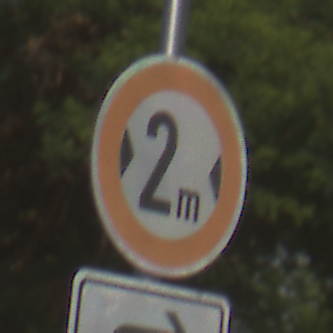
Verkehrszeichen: TatsaechlicheBreite2
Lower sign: RichtungsangabeDurchPfeile5
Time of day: MorningAfternoon
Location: Outdoor (Nature)
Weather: PartlyCloudy
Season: NotSpecified
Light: Natural